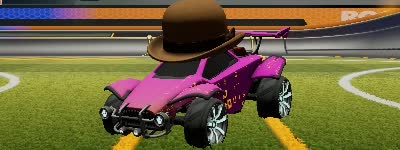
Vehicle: octane